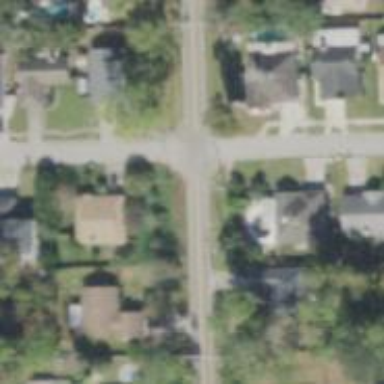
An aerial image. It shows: Unmarked crossing on the road.